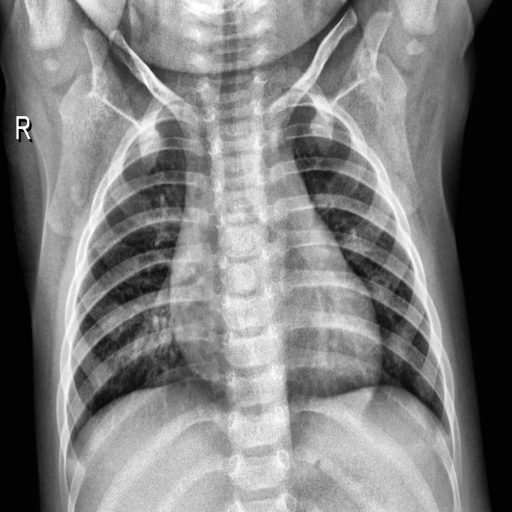
Finding: NORMAL